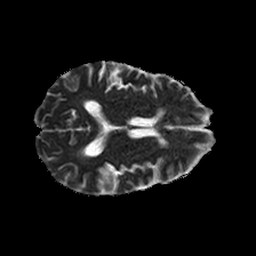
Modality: ADC
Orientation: axial
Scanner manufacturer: philips
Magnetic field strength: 1.5 T
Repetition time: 3.4 s
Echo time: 0.06922 s